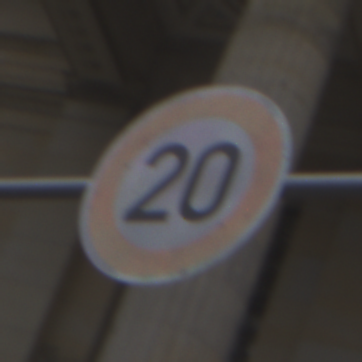
Verkehrszeichen: Geschwindigkeit20
Umgebung: Outdoor, Urban
Tageszeit: Midday
Wetter: Overcast
Licht: Natural
Jahreszeit: NotSpecified
Kontrast: LowContrast